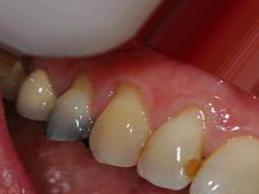
Condition: Tooth Discoloration